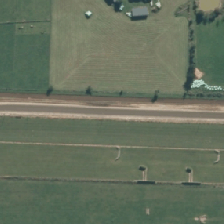
Land cover: urban_parkland